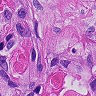
Metastatic tissue present: yes